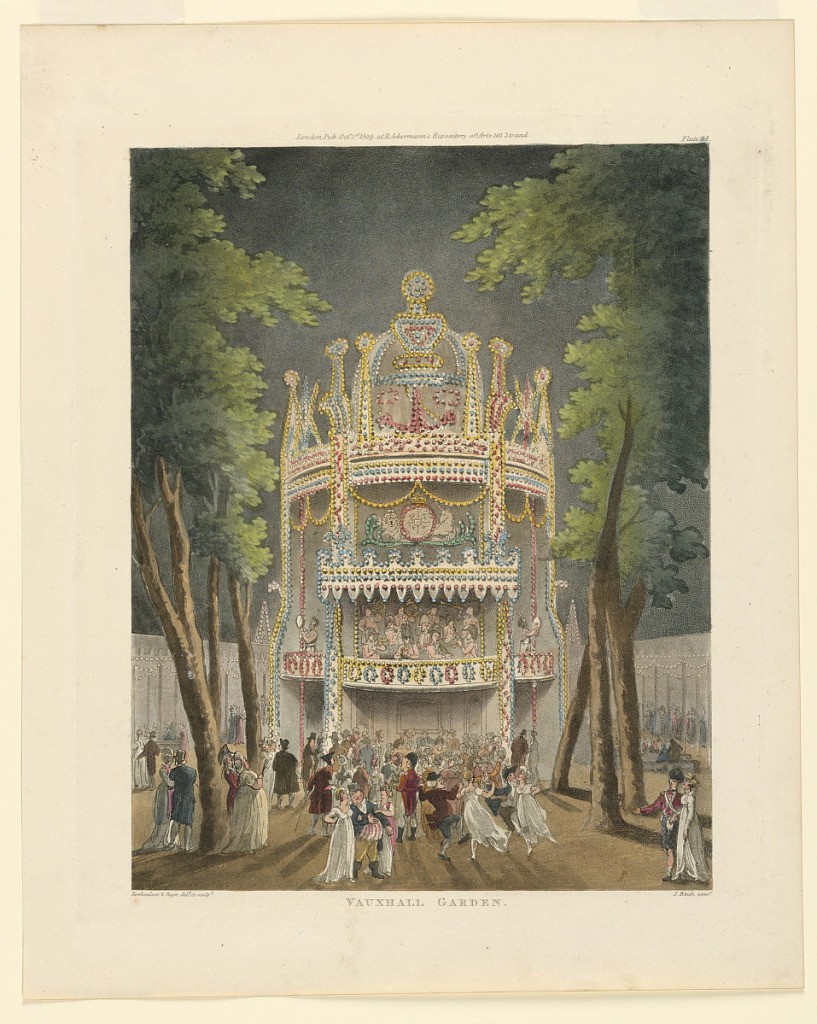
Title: Vauxhall Garden from Ackermann's Repository
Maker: Thomas Rowlandson, British, 1756–1827
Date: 1809
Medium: Aquatint in watercolor on paper
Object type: Print
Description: Vertical rectangle. Large facade, with lights strung over it, and an orchestra playing in it, center. People walk and dance about before it, at night. Title, artists' and publisher's names below.